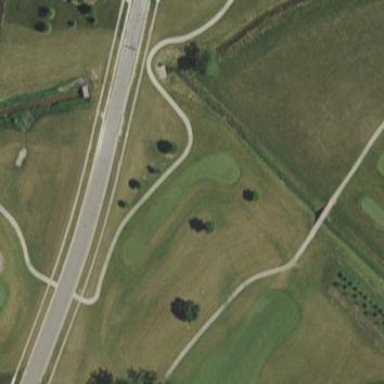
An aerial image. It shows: Grassy area designated as golf tee.